Question: Check this URL <URL>
Scrolling down you will see a girl's cloths are changing on mouse wheel scrolling.

I have to create a 'iPad application' where 3 images will appear likewise. The difference will be that in my case image change will occur 'horizontally' rather than 'vertically' in website. Also, i have to make it inside UIView with events 'touchesBegan, touchesMoved, touchesEnded and touchesCancelled'
Help will be appreciated.
Thanks.
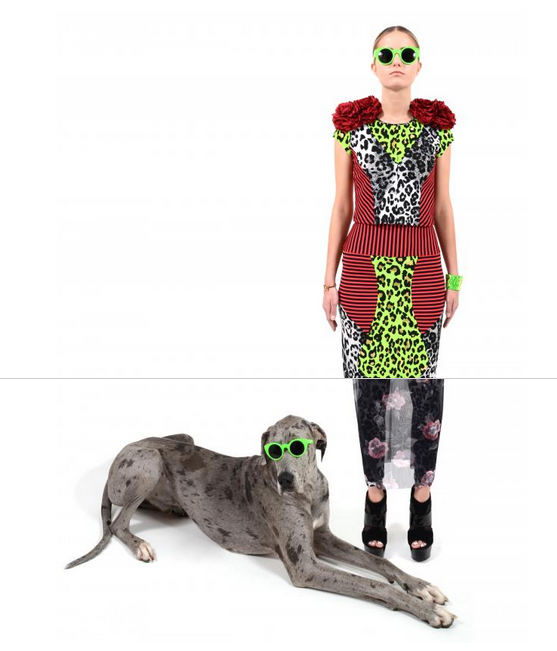
Answer: From your comment I gather that the problem is the resizing of the images in 'UIImageView' when changing the bounds of the view.
You can set the 'contentMode' of the image view to something else. The default is 'UIViewContentModeScaleToFill' which is not what you want.
You could, for example, set the lower image view to 'UIViewContentModeBottom', and the upper image view to 'UIViewContentModeTop'.
Don't forget to make sure your image views have sett the property 'maskToBounds' set as 'YES'.